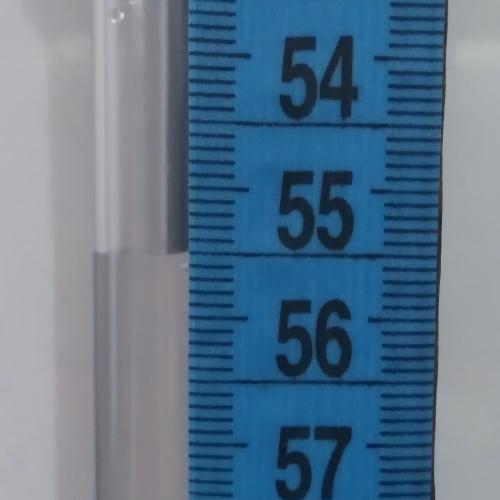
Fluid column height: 55.5 cm